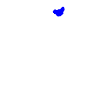
Particle: electron